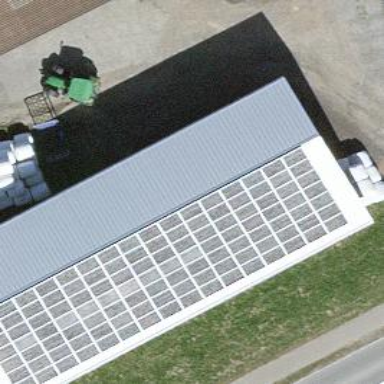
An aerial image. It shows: Solar photovoltaic panel generator.